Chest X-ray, PA view. Patient: 47 years old, sex F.
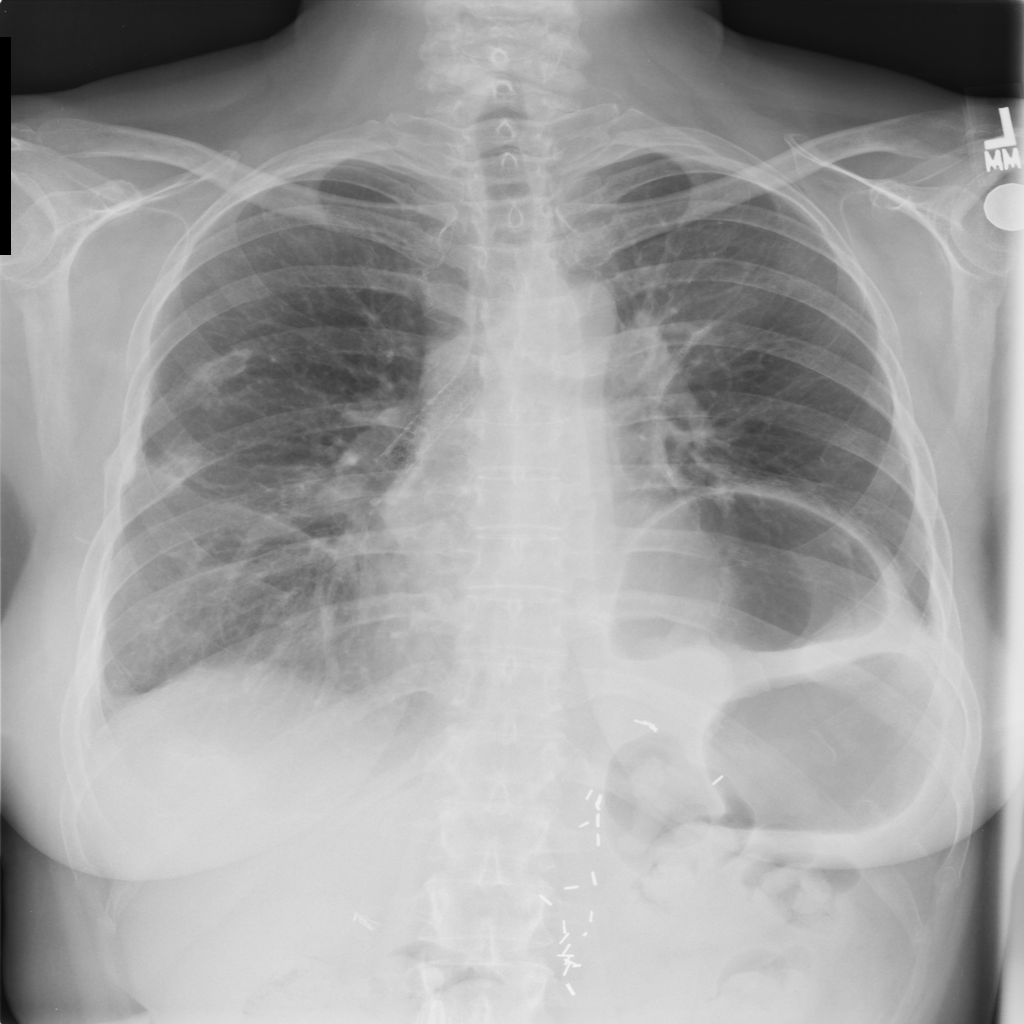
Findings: No Finding